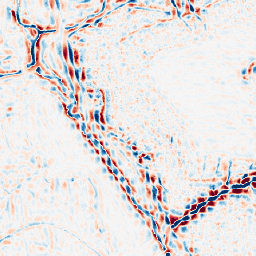
Category: wavelet
Decomposition family: wavelet_biorthogonal
Decomposition parameters: wavelet: bior4.4
level: 3
Upsampling method: nearest
Upsampling parameters: scale: 2
Upsampling scale: 2